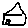
Label: house